Interaction volume radius: 5 \u00c5
Interaction volume height: 10 \u00c5
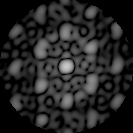
Disorder parameter: 0.4462